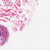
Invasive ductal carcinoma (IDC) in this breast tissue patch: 0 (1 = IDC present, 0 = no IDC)